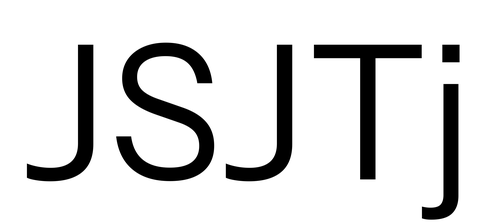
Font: InstrumentSans_Regular